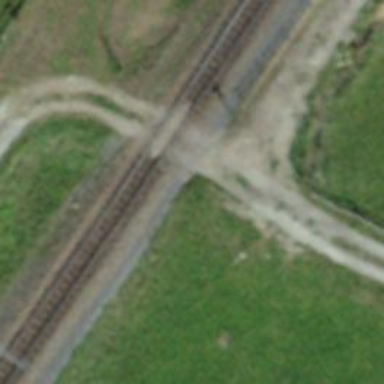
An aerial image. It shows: Railway level crossing.